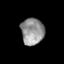
Tissue: skin
Cell type: Epithelial cells
Senescence score: 0.1753
Nuclear area (px): 599
Mean DAPI intensity: 148.407